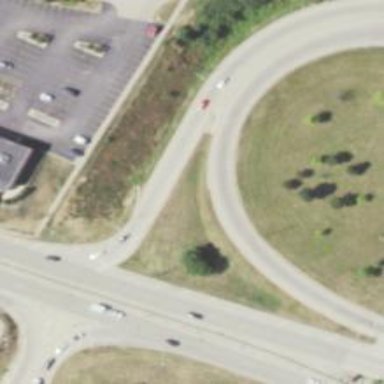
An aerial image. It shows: Trunk link highway.